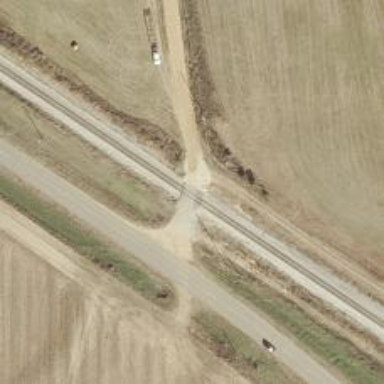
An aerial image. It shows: Level crossing along the railway.